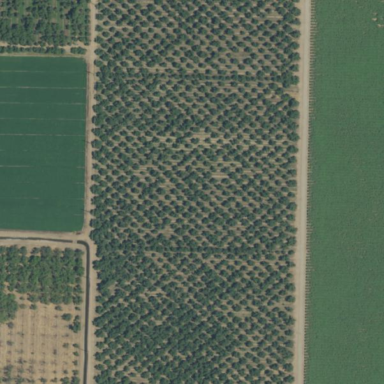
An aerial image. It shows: Orchard.